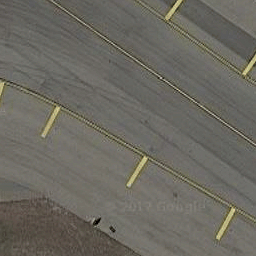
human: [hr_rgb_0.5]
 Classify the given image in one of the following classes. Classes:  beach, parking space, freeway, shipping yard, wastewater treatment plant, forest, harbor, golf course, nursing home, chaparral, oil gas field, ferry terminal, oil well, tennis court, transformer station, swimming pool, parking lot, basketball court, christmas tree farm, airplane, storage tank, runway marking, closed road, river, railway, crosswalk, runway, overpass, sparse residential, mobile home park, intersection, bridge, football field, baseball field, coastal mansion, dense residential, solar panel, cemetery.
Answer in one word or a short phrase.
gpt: runway marking